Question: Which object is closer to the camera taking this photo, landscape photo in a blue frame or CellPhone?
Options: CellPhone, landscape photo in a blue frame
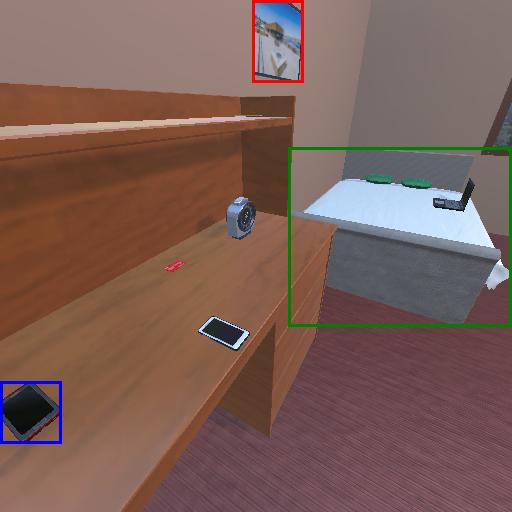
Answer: CellPhone